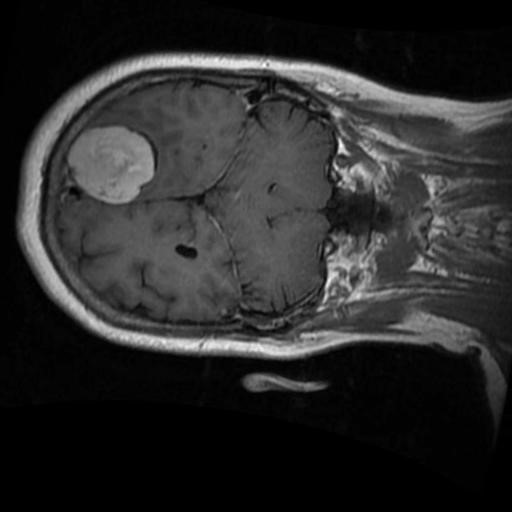
Label: brain_menin